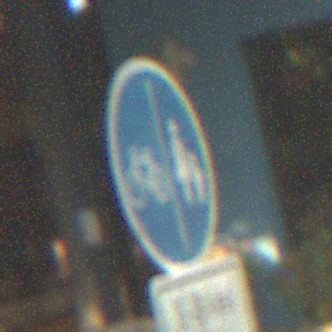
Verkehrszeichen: GetrennterRadUndGehwegRadwegLinks
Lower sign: BesondereFahrzeugeUndTransportgueter13
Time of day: SunriseSunset
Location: Outdoor (Suburban)
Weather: Clear
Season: NotSpecified
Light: Natural